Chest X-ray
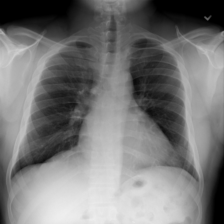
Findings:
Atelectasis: negative
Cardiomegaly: negative
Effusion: negative
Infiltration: negative
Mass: negative
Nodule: negative
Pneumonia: negative
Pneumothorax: negative
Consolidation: negative
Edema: negative
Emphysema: negative
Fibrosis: negative
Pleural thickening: negative
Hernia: negative